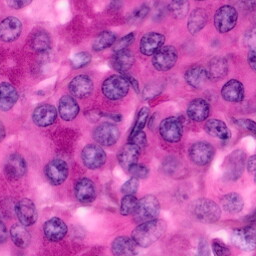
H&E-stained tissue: Pancreatic